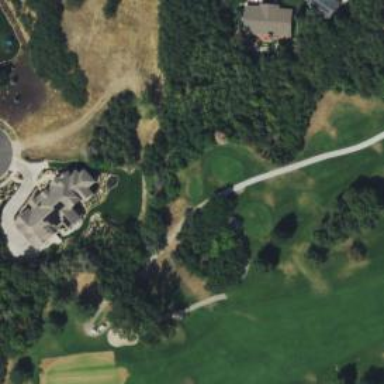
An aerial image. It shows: Service road used as golf cart path.